Question: I have the following image:

What I want to do is "id" the individual strips based on their dominant color. What is the best approach to do this?
What I've done is used the image's value (HSV) and make a distribution on that value's occurrence. The problem is, for strip0 values '[27=32191, 28=5433, others=8]' strip1 values '[26=7107, 27=23111, others=22]'. I can't get a definitive distinction.
The project's main goal is to compare an actual yellow-colored paper to the strips and determine which strip is the most similar.
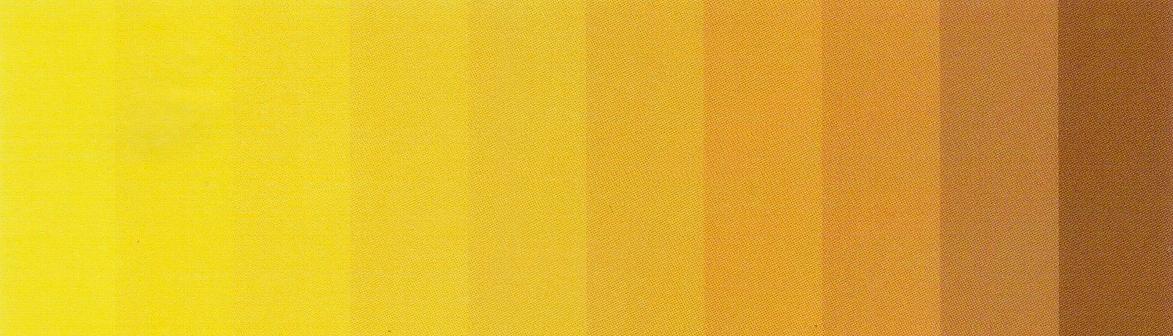
Answer: You can scan through all the colors and use a hashtable to keep track of how many pixels of each color there are.
Take those numbers and, remembering which colors they correspond to, sort them in decreasing order.
Look at the sorted list of numbers and find the difference between each consecutive pair of numbers. Keep track the indices in the list of the two numbers that resulted in each difference. Sort this difference list.
Look at the maximum number in the difference list. You now have the biggest drop-off between two sets of pixels. Go find which was the bigger one. Everything with this number of pixels and above is a dominant color. Everything below is a sub-dominant color. Now you know how many dominant colors you have, and what they are.
Should be pretty easy from there to do whatever it is you want to do.
The only time this wouldn't work is if some of the noise was of the same color as a strip, so much so that it corrupted your data.
In this case, you would use a different approach, which you can also use in the first case - looking at runs. Go through the pixels, and each time you find a new color, look at how many of the following pixels are of the same color.
Use the method described earlier to cluster the colors into dominant and non-dominant, for the same result.
In both cases, if you know that the picture is of vertical strips, you could limit the number of horizontal lines of colors you look at to make things go faster.